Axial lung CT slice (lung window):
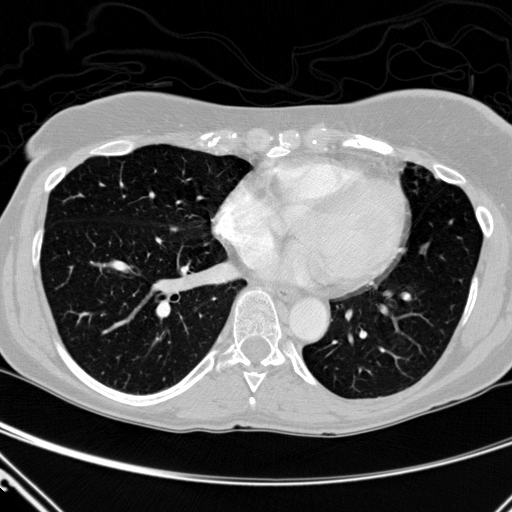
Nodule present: no